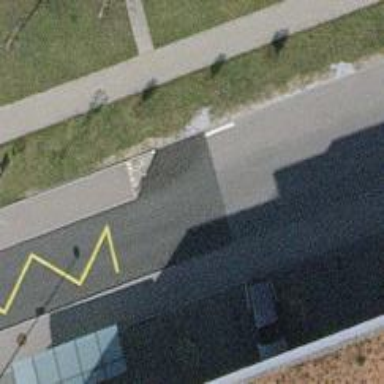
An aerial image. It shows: Bus stop with shelter for public transportation.